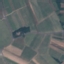
Label: PermanentCrop